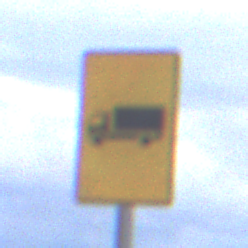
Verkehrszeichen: KFZZulaessigeGesamtmasse3Komma5TOhnePfeilsymbol
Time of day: SunriseSunset
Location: Outdoor (Urban)
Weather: PartlyCloudy
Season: NotSpecified
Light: Natural